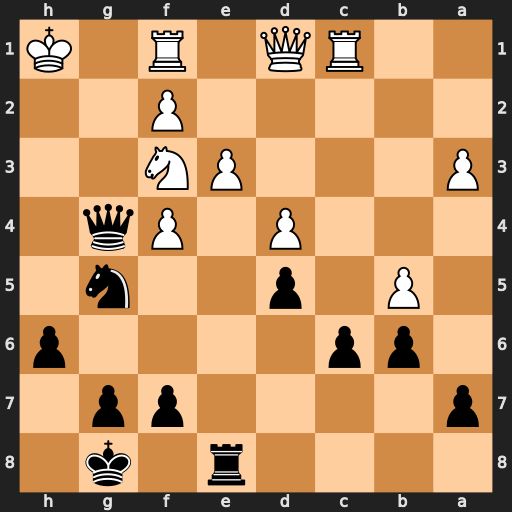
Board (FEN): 4r1k1/p4pp1/1pp4p/1P1p2n1/3P1Pq1/P3PN2/5P2/2RQ1R1K
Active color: b
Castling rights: -
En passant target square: -
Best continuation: Nxf3 Qxf3 Qxf3+